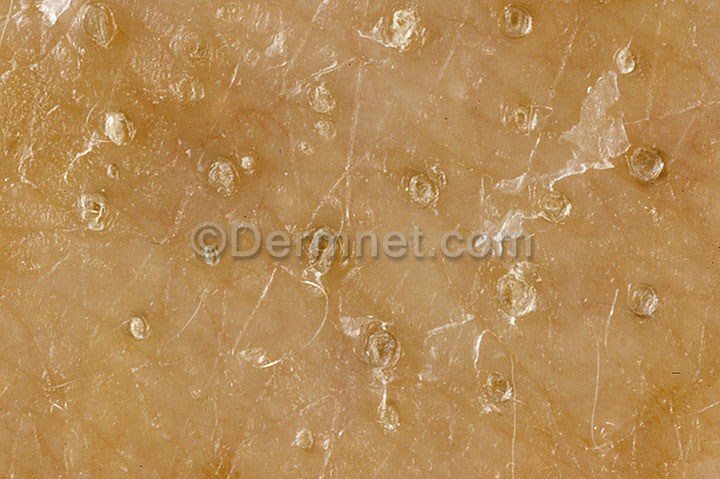
Disease: Psoriasis pictures Lichen Planus and related diseases